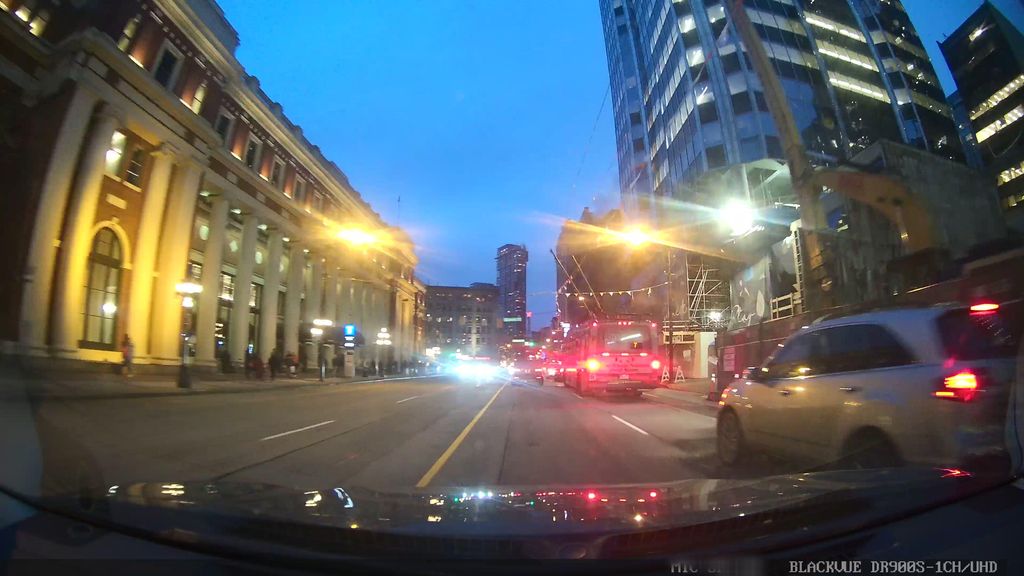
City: vancouver